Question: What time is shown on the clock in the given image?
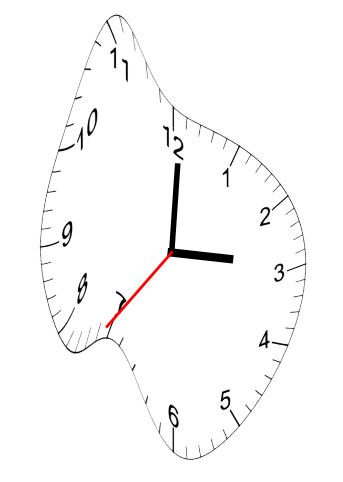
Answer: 03:00:36